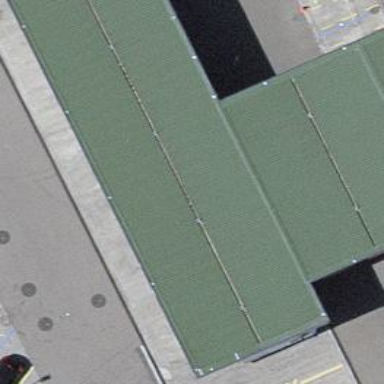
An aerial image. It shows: Roofed structure serving as CNG fuel station.